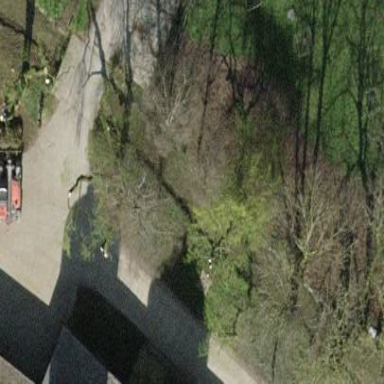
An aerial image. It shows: Forest with mixed types of leaves.